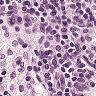
Metastatic tissue present: no